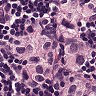
Metastatic tissue present: yes